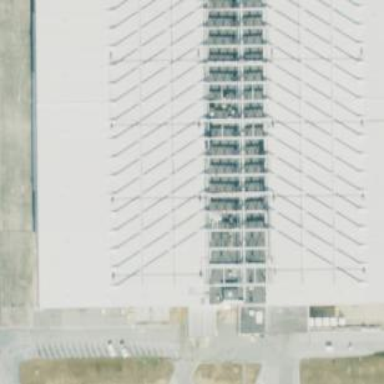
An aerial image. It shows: Hangar building located at airport.